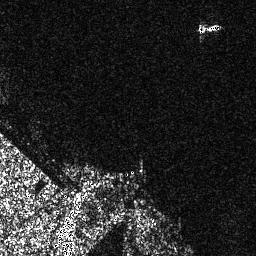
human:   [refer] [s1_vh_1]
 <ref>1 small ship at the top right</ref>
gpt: <box>[[76, 8, 86, 12, 0]]</box>